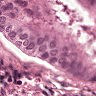
Metastatic tissue present: yes